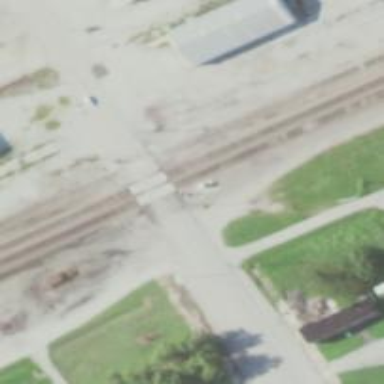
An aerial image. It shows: Railway level crossing.